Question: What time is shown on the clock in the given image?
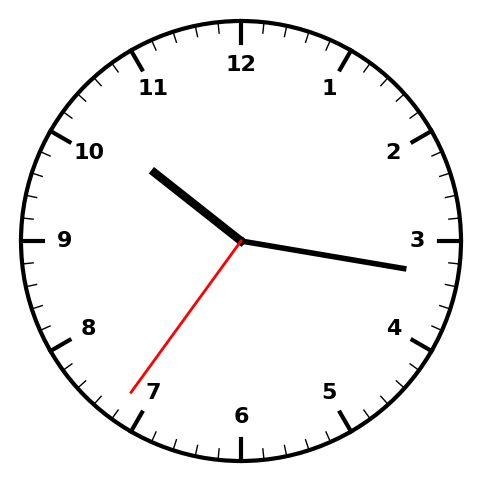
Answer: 10:16:36